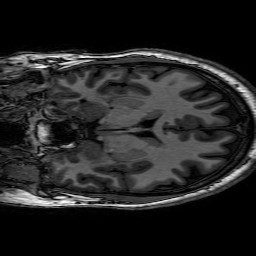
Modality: T1w
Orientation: coronal
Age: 37
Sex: male
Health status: healthy